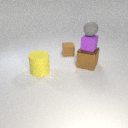
large brown metal cube behind large yellow rubber cylinder